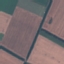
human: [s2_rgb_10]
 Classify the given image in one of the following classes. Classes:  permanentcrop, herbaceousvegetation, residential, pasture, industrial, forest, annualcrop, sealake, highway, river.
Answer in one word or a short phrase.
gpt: AnnualCrop